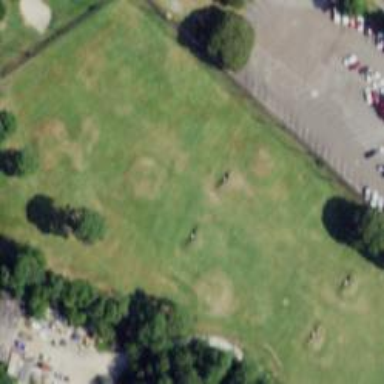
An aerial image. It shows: Grassy area used as driving range for golf.